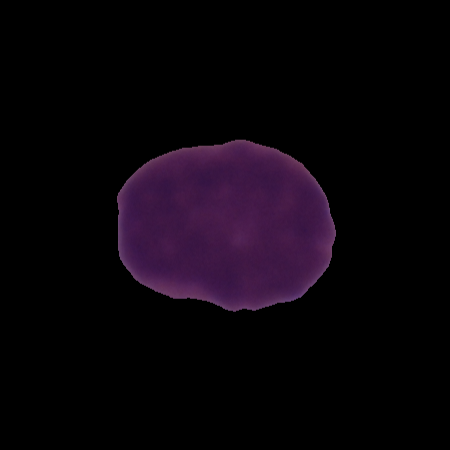
Label: cancer